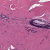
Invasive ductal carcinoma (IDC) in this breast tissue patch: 0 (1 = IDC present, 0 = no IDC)